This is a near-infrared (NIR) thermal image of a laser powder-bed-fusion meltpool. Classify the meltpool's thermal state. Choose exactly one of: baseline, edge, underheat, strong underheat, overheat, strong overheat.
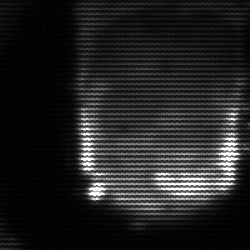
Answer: baseline